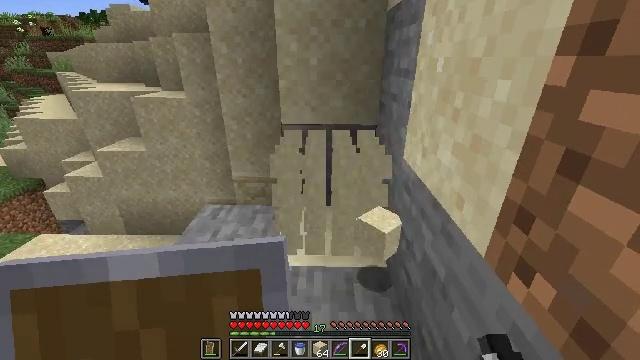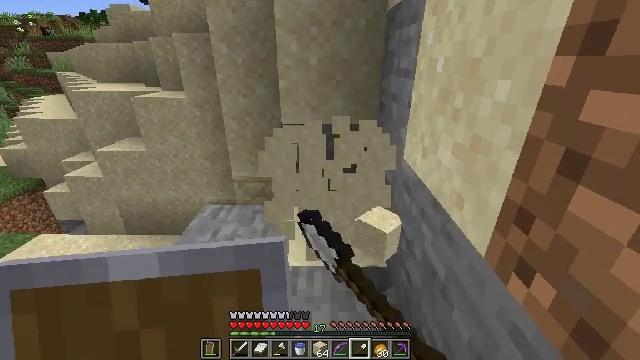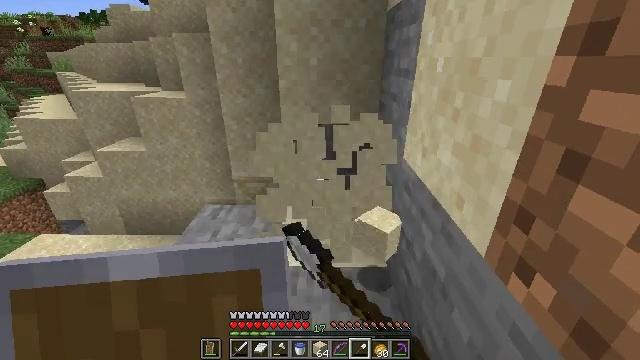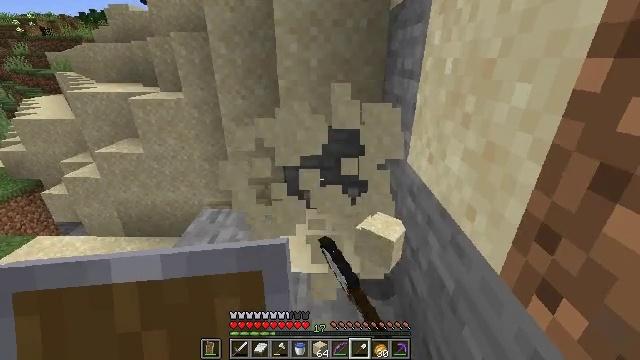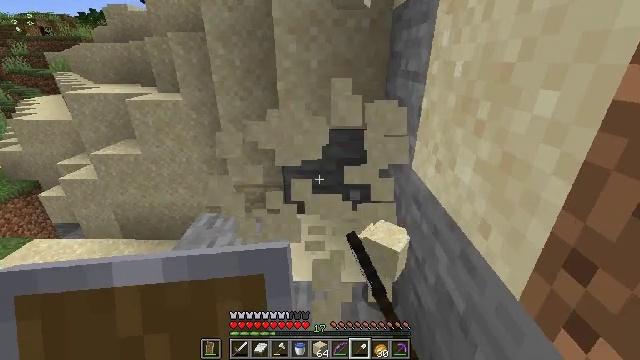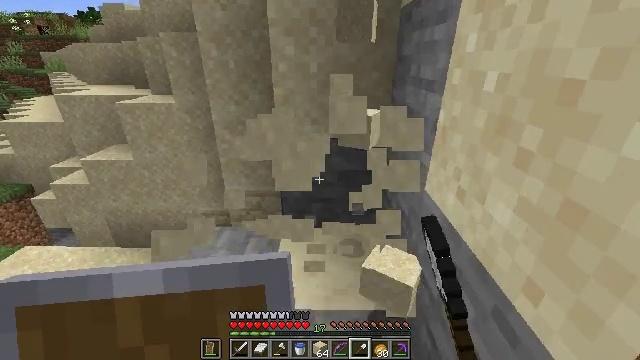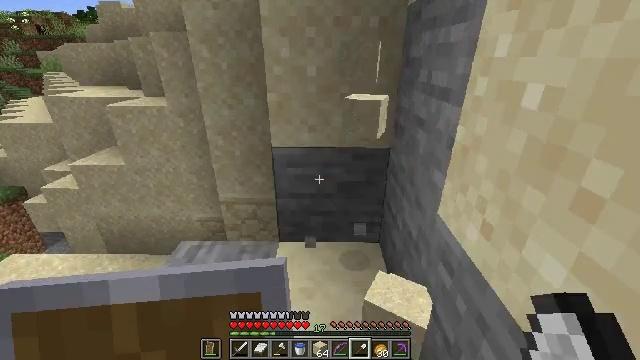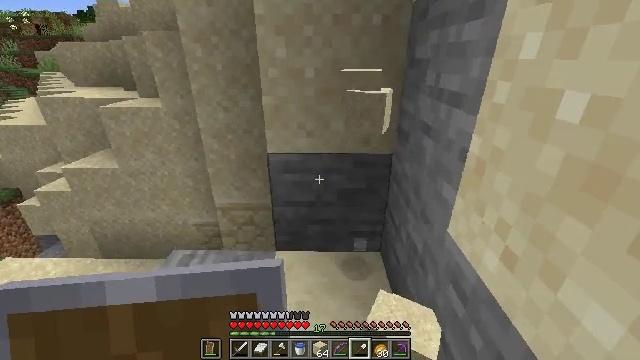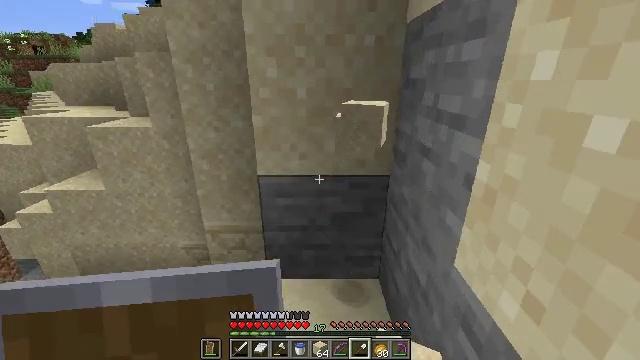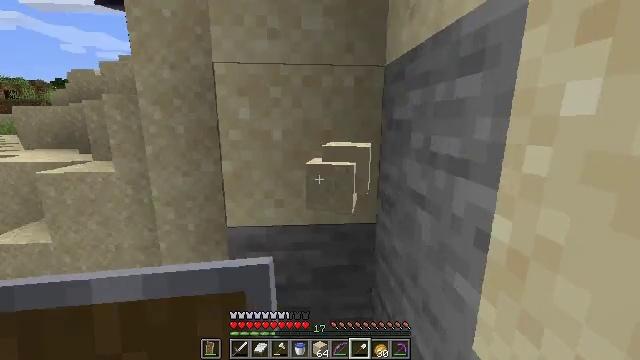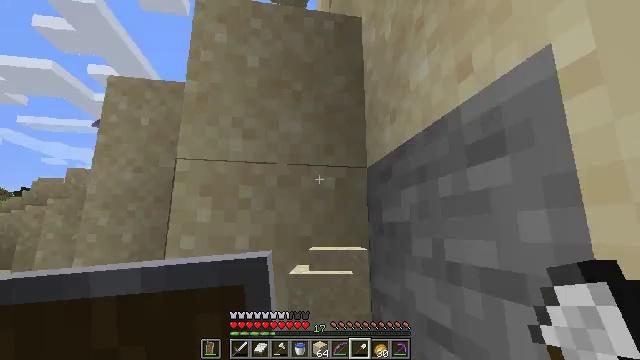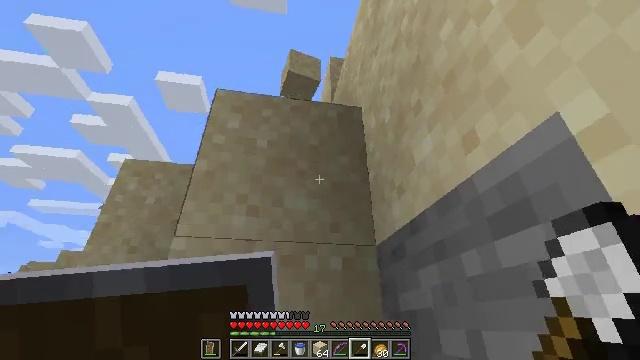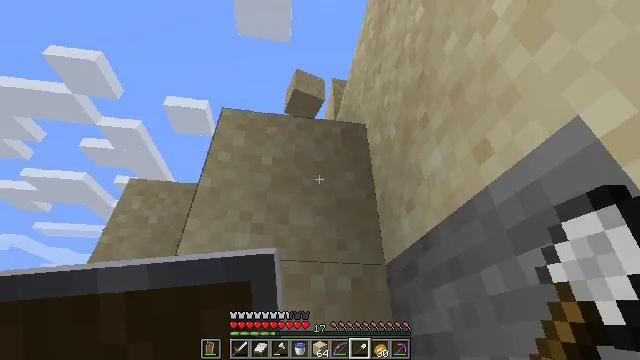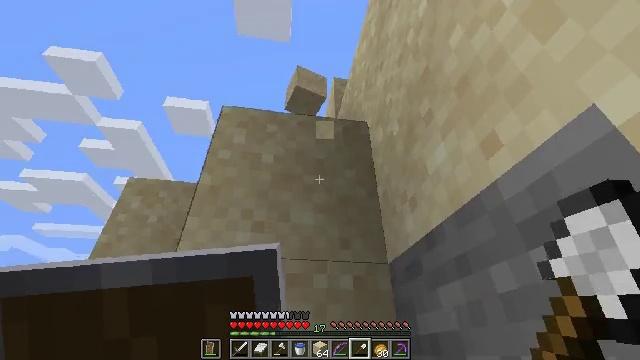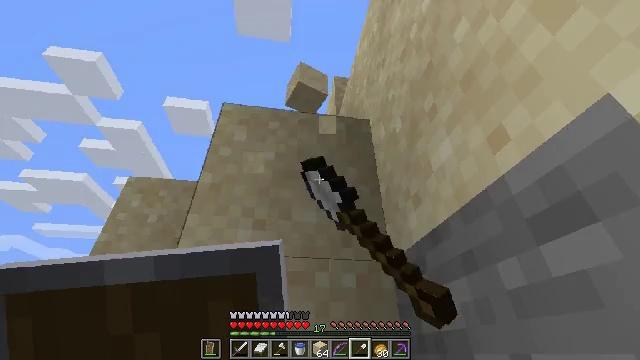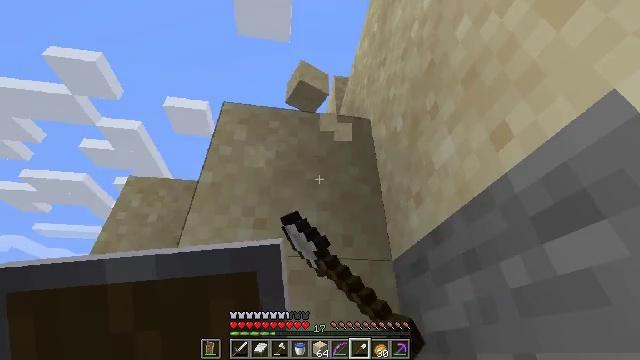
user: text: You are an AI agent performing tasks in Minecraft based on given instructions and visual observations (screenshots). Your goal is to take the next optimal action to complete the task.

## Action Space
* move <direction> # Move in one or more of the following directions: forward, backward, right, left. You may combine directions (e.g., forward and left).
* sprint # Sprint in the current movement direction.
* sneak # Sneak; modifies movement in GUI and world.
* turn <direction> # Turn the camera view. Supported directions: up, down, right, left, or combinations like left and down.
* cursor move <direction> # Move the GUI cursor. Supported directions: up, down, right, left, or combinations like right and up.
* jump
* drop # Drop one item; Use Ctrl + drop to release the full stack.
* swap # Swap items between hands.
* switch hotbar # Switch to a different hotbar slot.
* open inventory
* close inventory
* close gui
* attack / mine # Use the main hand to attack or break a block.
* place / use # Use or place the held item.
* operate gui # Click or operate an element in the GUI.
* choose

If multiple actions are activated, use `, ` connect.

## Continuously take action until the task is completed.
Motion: motion action
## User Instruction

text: Gather sand from the desert.
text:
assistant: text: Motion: attack / mine
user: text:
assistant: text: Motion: attack / mine
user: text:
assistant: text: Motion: move forward
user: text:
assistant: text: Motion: move forward
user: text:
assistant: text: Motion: move forward
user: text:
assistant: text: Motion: move forward
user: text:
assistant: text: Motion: move forward
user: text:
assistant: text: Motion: move forward, turn right and up
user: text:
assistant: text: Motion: move forward, turn right and up
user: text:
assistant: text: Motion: turn right and up
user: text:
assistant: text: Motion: turn up
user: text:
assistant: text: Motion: turn up
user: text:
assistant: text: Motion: attack / mine
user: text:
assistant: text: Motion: attack / mine
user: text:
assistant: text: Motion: attack / mine
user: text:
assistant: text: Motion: attack / mine
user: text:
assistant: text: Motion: attack / mine
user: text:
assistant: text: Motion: turn left and down, attack / mine
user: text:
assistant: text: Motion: turn left and down, attack / mine
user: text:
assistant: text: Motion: turn left and down, attack / mine
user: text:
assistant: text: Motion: turn down, attack / mine
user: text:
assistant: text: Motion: turn left and down, attack / mine
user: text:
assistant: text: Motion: turn down, attack / mine
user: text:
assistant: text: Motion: turn down, attack / mine
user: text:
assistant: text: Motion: attack / mine
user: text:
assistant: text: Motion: attack / mine
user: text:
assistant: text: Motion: attack / mine
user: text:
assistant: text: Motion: attack / mine
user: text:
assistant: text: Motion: no_op
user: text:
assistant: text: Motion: no_op